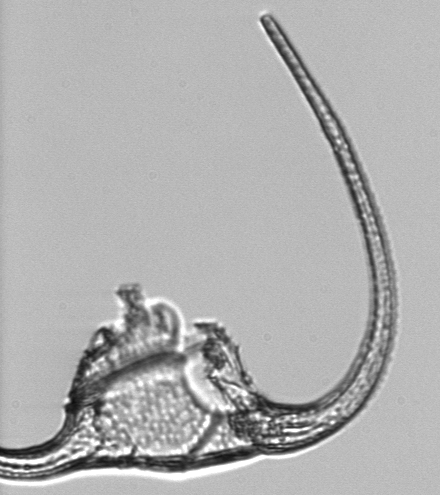
Label: Tripos